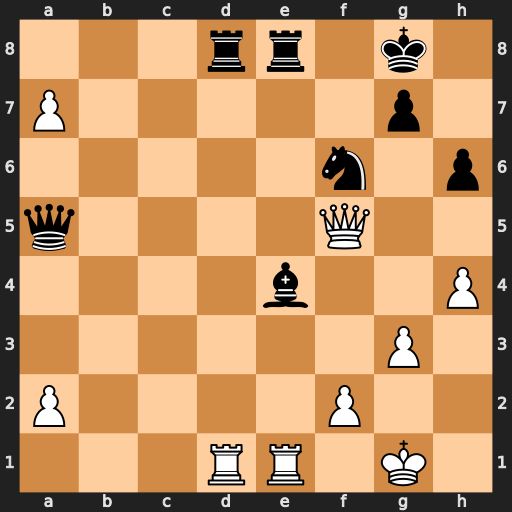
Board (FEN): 3rr1k1/P5p1/5n1p/q4Q2/4b2P/6P1/P4P2/3RR1K1
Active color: w
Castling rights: -
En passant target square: -
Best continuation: Qxa5 Rxd1 Rxd1